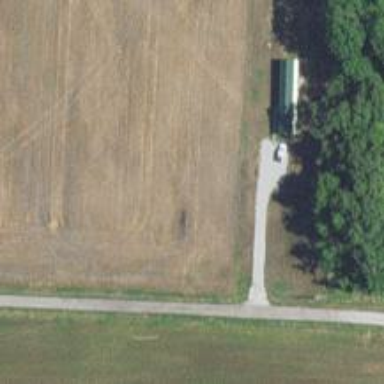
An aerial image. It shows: Driveway leading to service road.